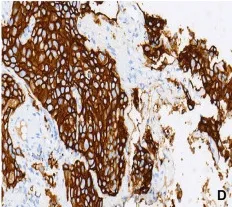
40%) (x20 hematoxylin/eosin).
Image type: pathology (immunostaining)